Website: ulta-beauty
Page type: cross-sells
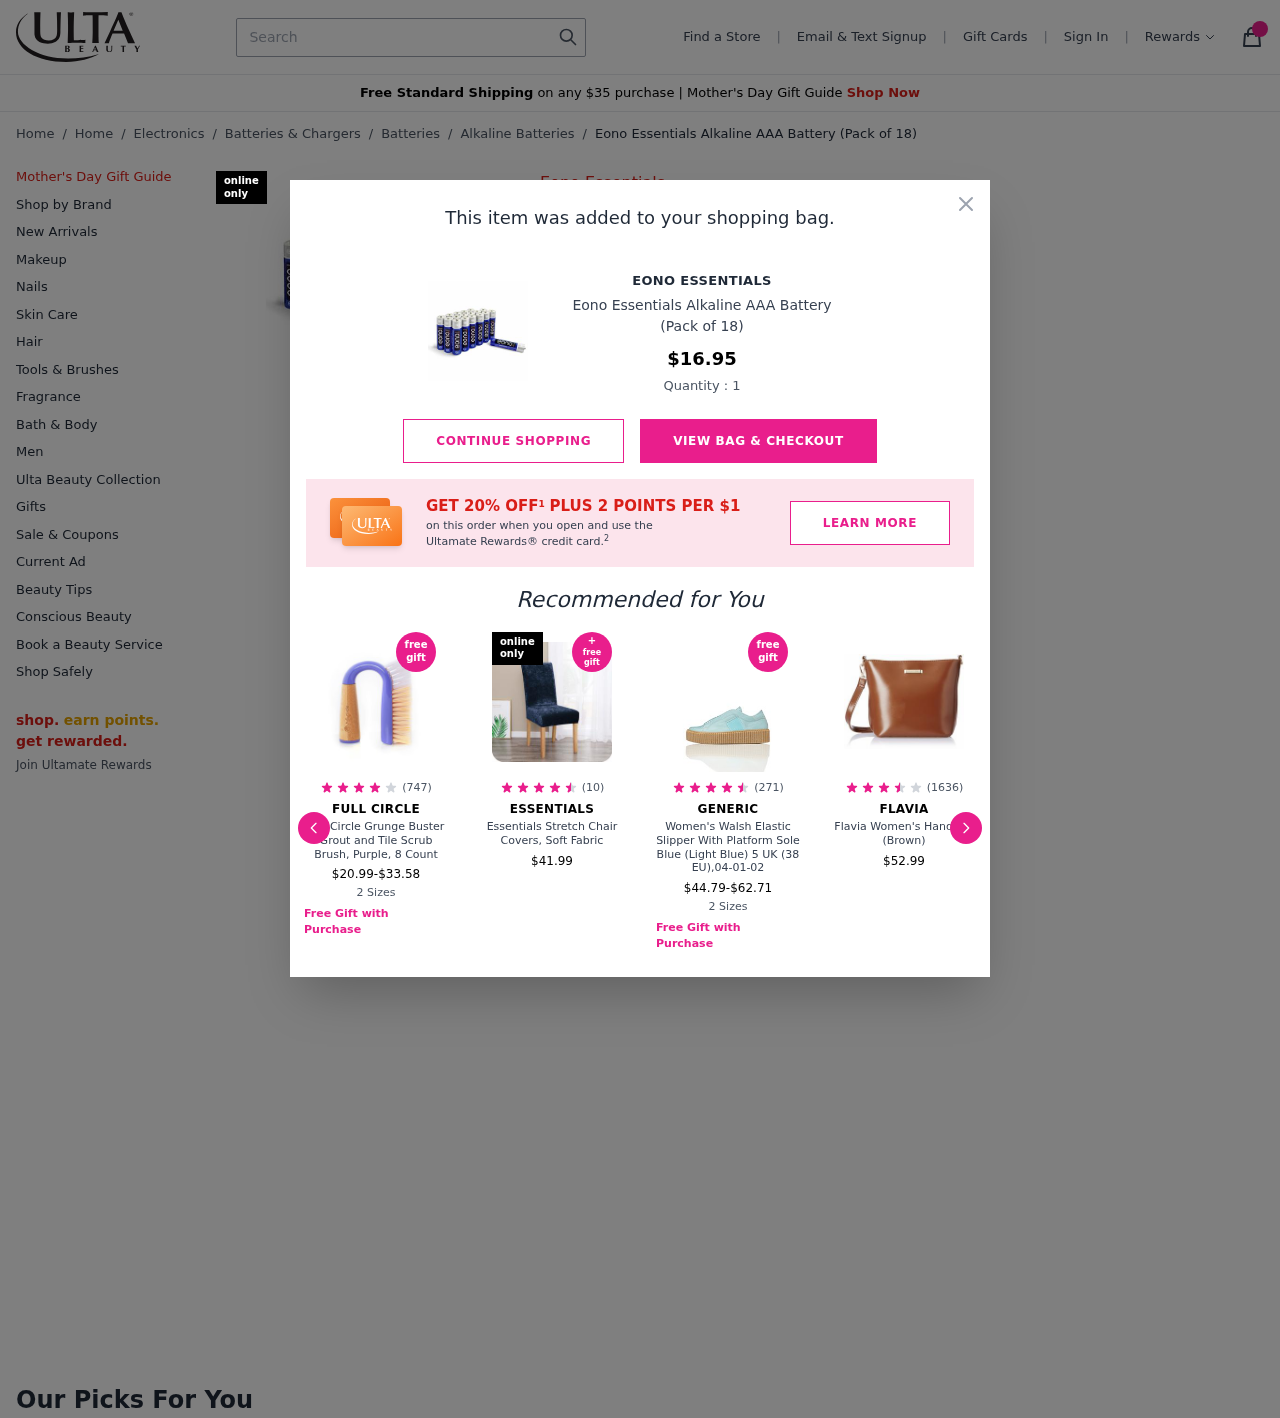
Product elements: key: PRODUCT1_BRAND
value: Eono Essentials
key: PRODUCT1_BREADCRUMB
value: Home
Electronics
Batteries & Chargers
Batteries
Alkaline Batteries
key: PRODUCT1_NAME
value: Eono Essentials Alkaline AAA Battery (Pack of 18)
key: PRODUCT1_QUANTITY
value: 1
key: PRODUCT2_BRAND
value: Full Circle
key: PRODUCT2_NAME
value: Full Circle Grunge Buster Grout and Tile Scrub Brush, Purple, 8 Count
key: PRODUCT2_NUM_RATINGS
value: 747
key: PRODUCT2_PRICE
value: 20.99
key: PRODUCT2_RATING
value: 4.3
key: PRODUCT3_BRAND
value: Essentials
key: PRODUCT3_NAME
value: Essentials Stretch Chair Covers, Soft Fabric
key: PRODUCT3_NUM_RATINGS
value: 10
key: PRODUCT3_PRICE
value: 41.99
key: PRODUCT3_RATING
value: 4.8
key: PRODUCT4_BRAND
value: Generic
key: PRODUCT4_NAME
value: Women's Walsh Elastic Slipper With Platform Sole Blue (Light Blue) 5 UK (38 EU),04-01-02
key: PRODUCT4_NUM_RATINGS
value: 271
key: PRODUCT4_PRICE
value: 44.79
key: PRODUCT4_RATING
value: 4.6
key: PRODUCT5_BRAND
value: Flavia
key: PRODUCT5_NAME
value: Flavia Women's Handbag (Brown)
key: PRODUCT5_NUM_RATINGS
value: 1636
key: PRODUCT5_PRICE
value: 52.99
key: PRODUCT5_RATING
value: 3.6
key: PRODUCT1_BRAND2
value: EONO ESSENTIALS
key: PRODUCT1_NAME2
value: Eono Essentials Alkaline AAA Battery (Pack of 18)
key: PRODUCT1_PRICE2
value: $16.95
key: PRODUCT2_PRICE_MAX
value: -$33.58
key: PRODUCT4_PRICE_MAX
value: -$62.71
Search elements: key: HEADER_SEARCH
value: Search